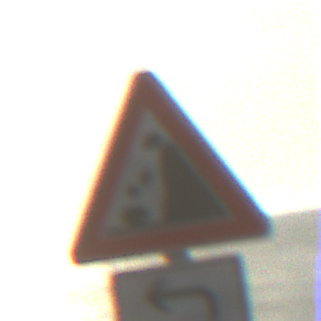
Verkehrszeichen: SteinschlagRechts
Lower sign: RichtungsangabeDurchPfeile2
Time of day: MorningAfternoon
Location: Outdoor (Suburban)
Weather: PartlyCloudy
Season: NotSpecified
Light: Natural